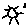
Label: sun